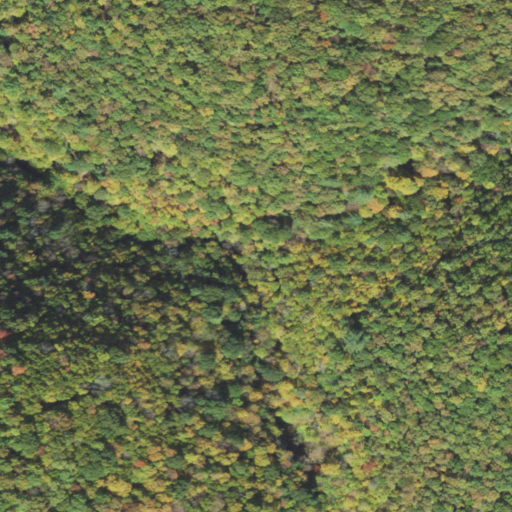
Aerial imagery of valley in Pennsylvania named Long Hollow containing deciduous forest and mixed forest